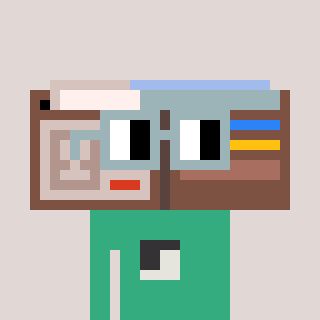
a pixel art character with square dark gray glasses, a wallet-shaped head and a teal-colored body on a warm background